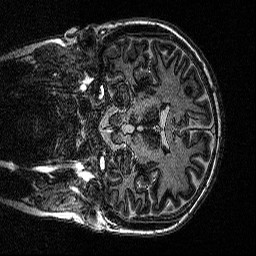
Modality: MP2RAGE
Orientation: coronal
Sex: female
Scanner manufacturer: siemens
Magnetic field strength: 3 T
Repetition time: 5 s
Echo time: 0.00292 s